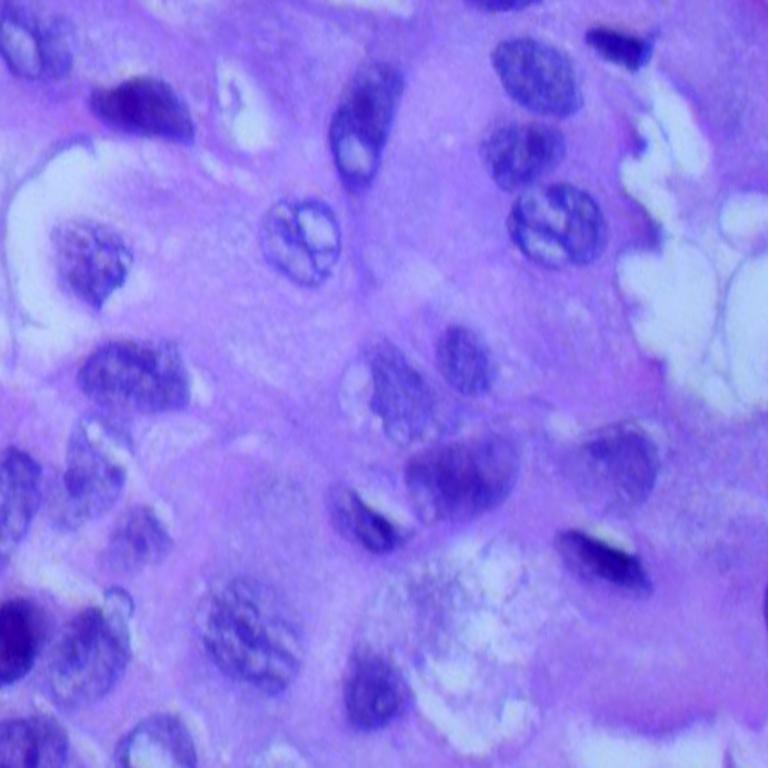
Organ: lung
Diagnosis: adenocarcinomas